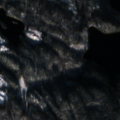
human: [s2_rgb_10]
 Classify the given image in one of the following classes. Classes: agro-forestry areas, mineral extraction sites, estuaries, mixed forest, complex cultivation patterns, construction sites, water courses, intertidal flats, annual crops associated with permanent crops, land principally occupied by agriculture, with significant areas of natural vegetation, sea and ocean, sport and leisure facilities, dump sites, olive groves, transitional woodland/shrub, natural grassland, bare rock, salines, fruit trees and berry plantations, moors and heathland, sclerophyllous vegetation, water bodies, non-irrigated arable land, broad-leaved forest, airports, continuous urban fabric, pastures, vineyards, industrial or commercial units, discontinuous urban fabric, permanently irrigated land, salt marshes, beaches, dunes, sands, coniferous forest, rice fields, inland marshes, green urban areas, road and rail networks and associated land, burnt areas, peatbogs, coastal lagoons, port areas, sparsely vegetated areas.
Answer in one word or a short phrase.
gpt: coniferous forest, mixed forest